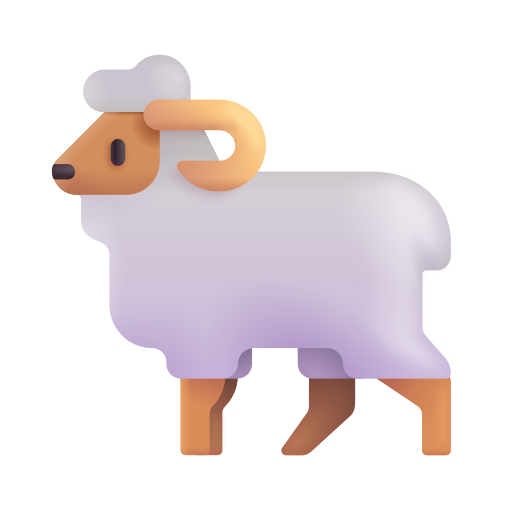
ram color